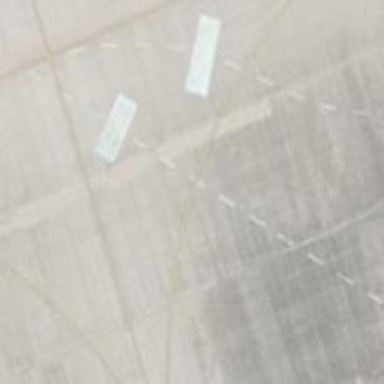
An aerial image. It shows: Concrete taxiway at the airport.